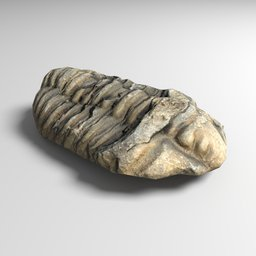
Label: nature